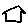
Label: house